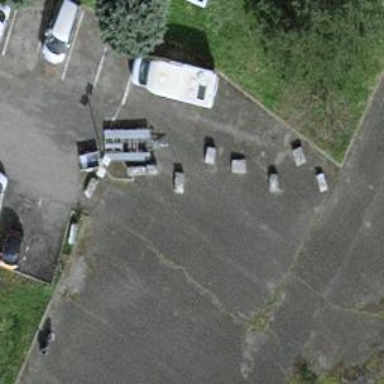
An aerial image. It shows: Block barrier.